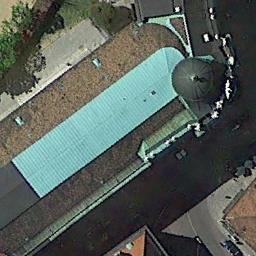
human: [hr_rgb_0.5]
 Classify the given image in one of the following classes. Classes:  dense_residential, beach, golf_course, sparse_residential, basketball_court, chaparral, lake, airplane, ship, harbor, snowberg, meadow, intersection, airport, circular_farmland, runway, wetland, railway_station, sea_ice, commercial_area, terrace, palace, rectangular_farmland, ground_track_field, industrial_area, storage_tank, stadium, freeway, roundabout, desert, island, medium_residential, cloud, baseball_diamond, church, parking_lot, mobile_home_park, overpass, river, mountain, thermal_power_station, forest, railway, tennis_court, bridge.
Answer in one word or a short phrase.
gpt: church